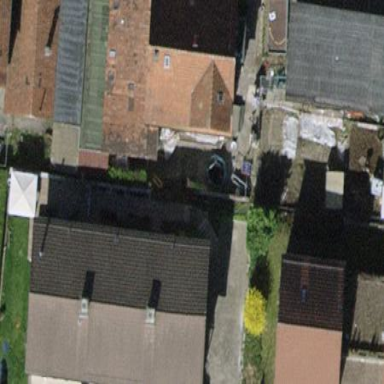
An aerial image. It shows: Building with tiled roof.